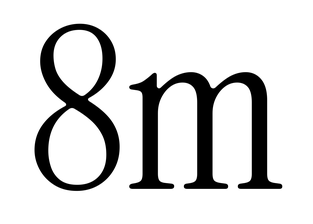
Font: InstrumentSerif-Regular